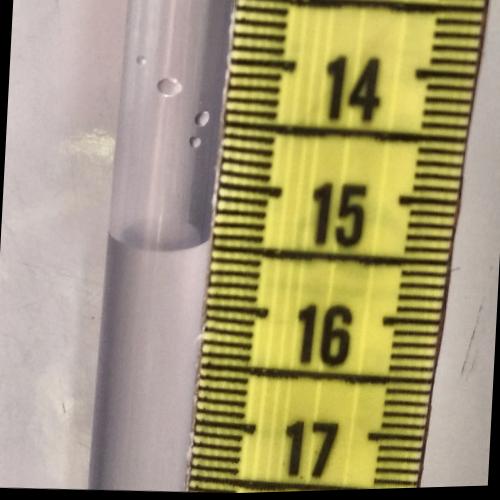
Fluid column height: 15.5 cm